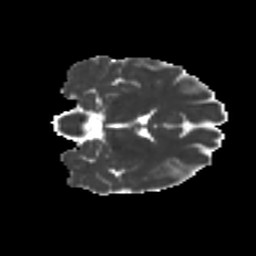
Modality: MD
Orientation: coronal
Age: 29
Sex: female
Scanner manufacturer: ge
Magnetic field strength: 3 T
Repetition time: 7.8 s
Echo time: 0.0606 s